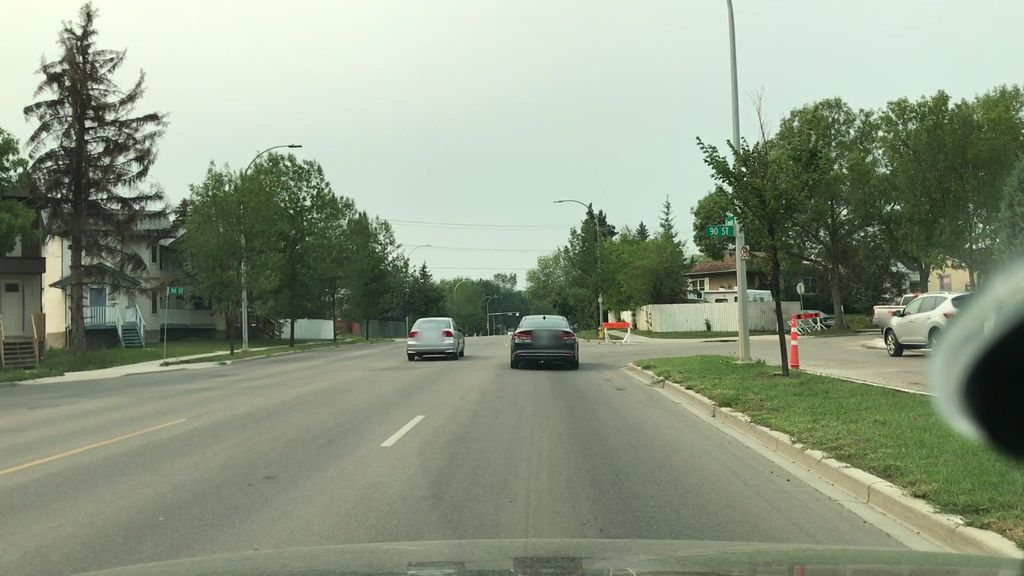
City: edmonton